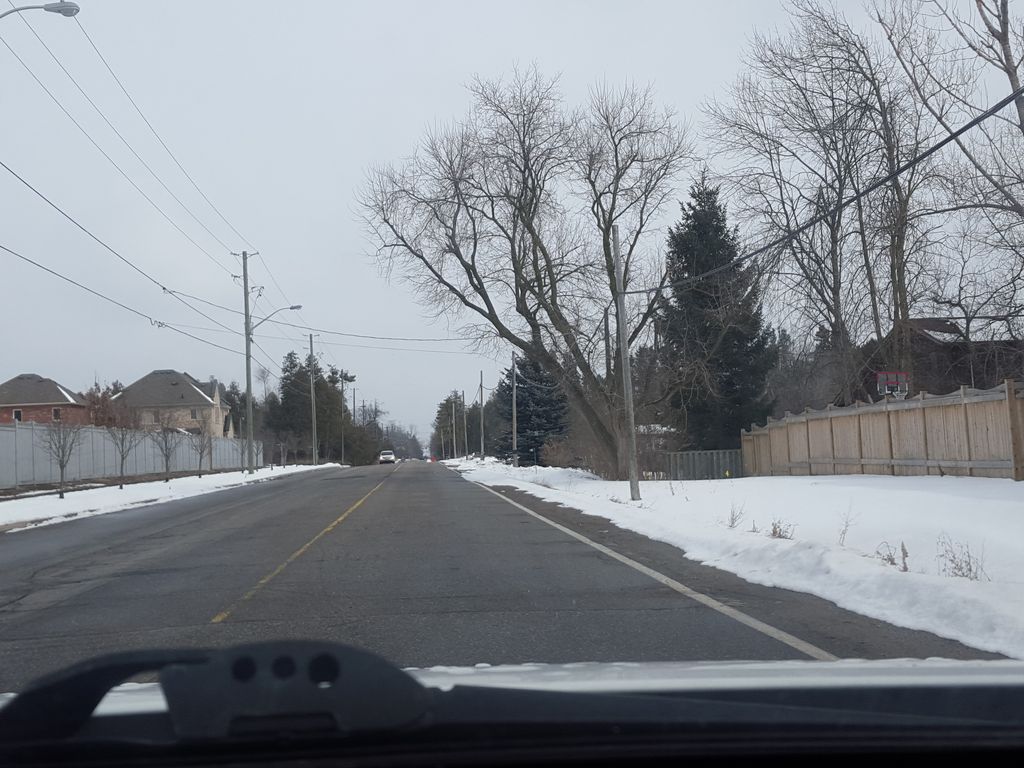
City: toronto